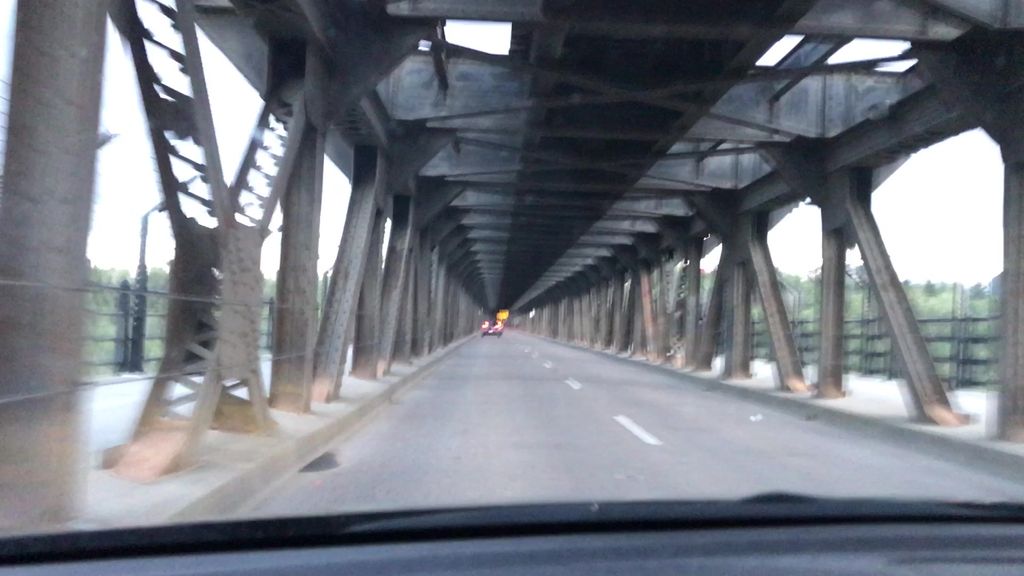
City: edmonton